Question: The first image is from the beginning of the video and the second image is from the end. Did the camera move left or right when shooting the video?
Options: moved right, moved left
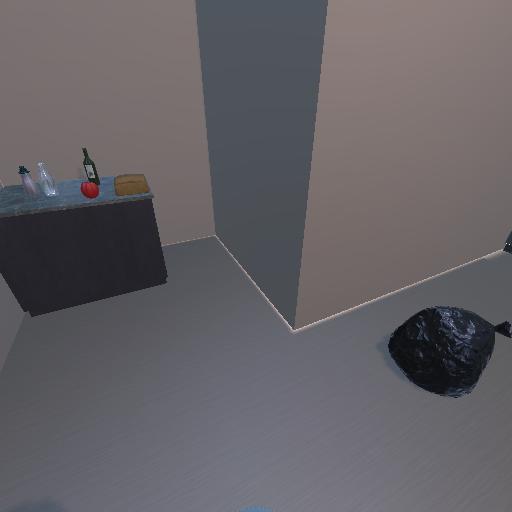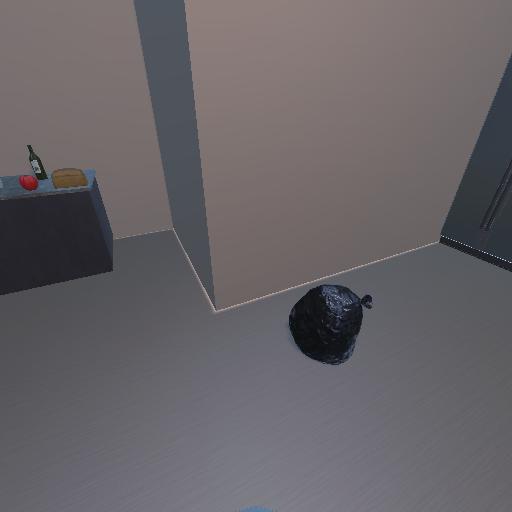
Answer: moved right